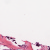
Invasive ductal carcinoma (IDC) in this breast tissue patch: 1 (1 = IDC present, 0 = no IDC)